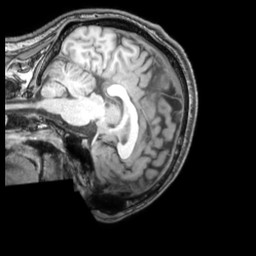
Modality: T1w
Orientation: sagittal
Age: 30
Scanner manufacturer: philips
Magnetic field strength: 3 T
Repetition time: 0.007 s
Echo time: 0.003501 s